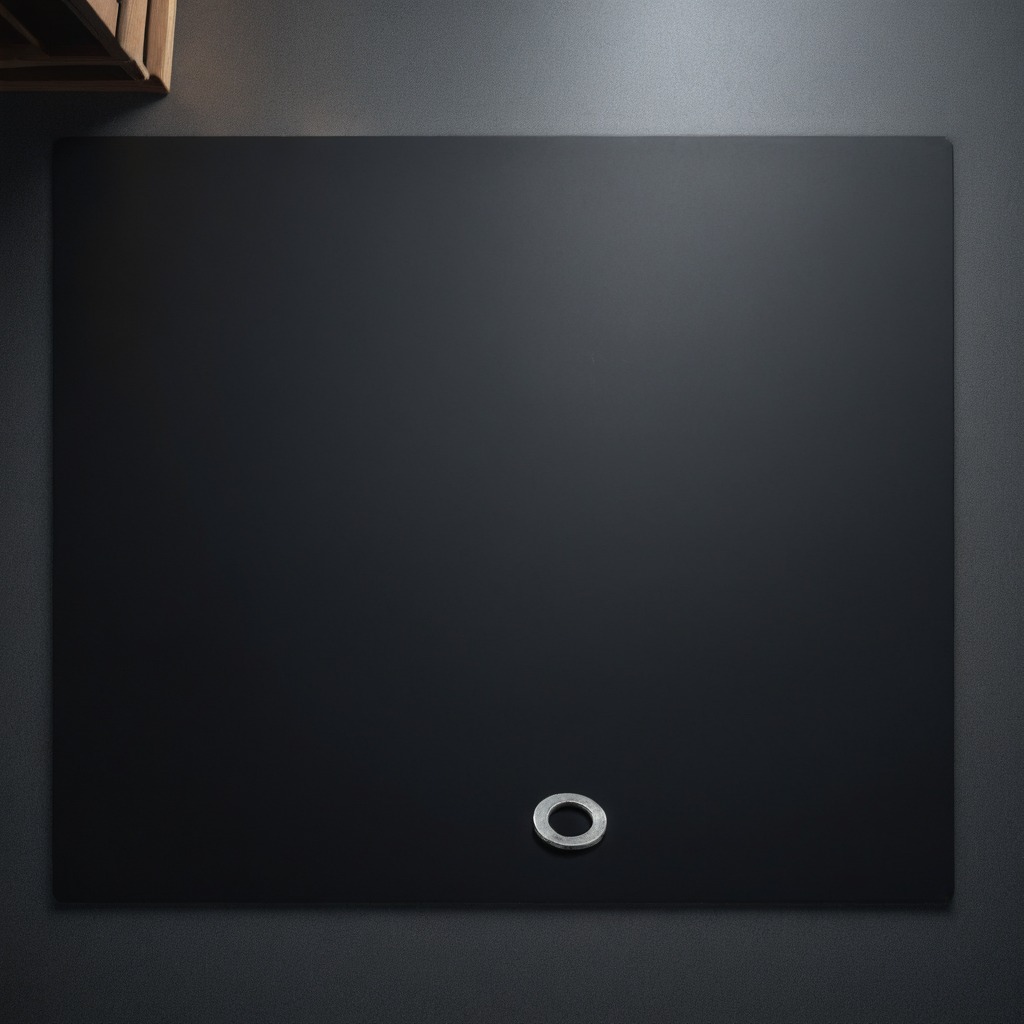
A flat metal washer lies on the clean granite tabletop.